Field crop: maize
Growth stage: 2
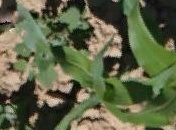
Species: maize